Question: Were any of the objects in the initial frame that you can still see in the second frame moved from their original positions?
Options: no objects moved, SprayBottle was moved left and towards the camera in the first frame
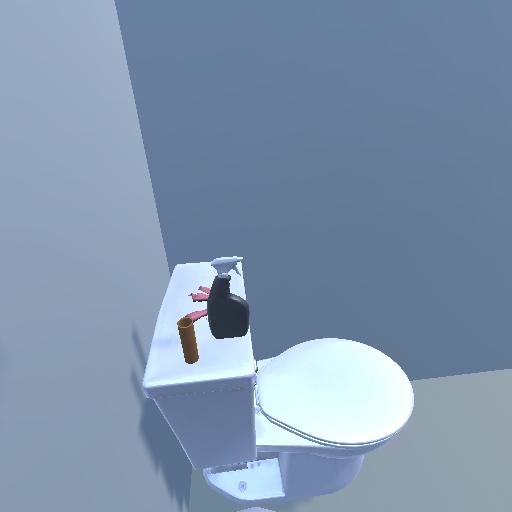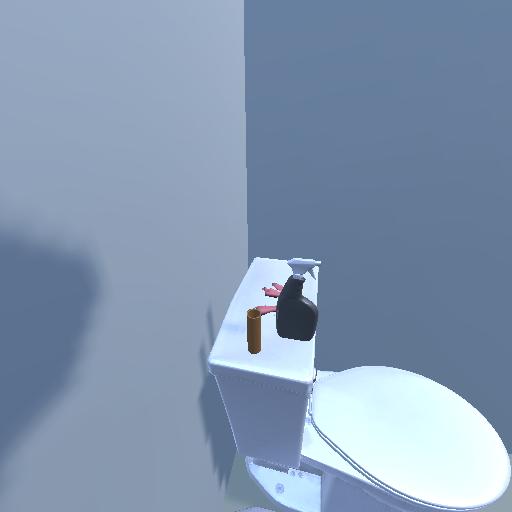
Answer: no objects moved